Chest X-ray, PA view. Patient: 80 years old, sex M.
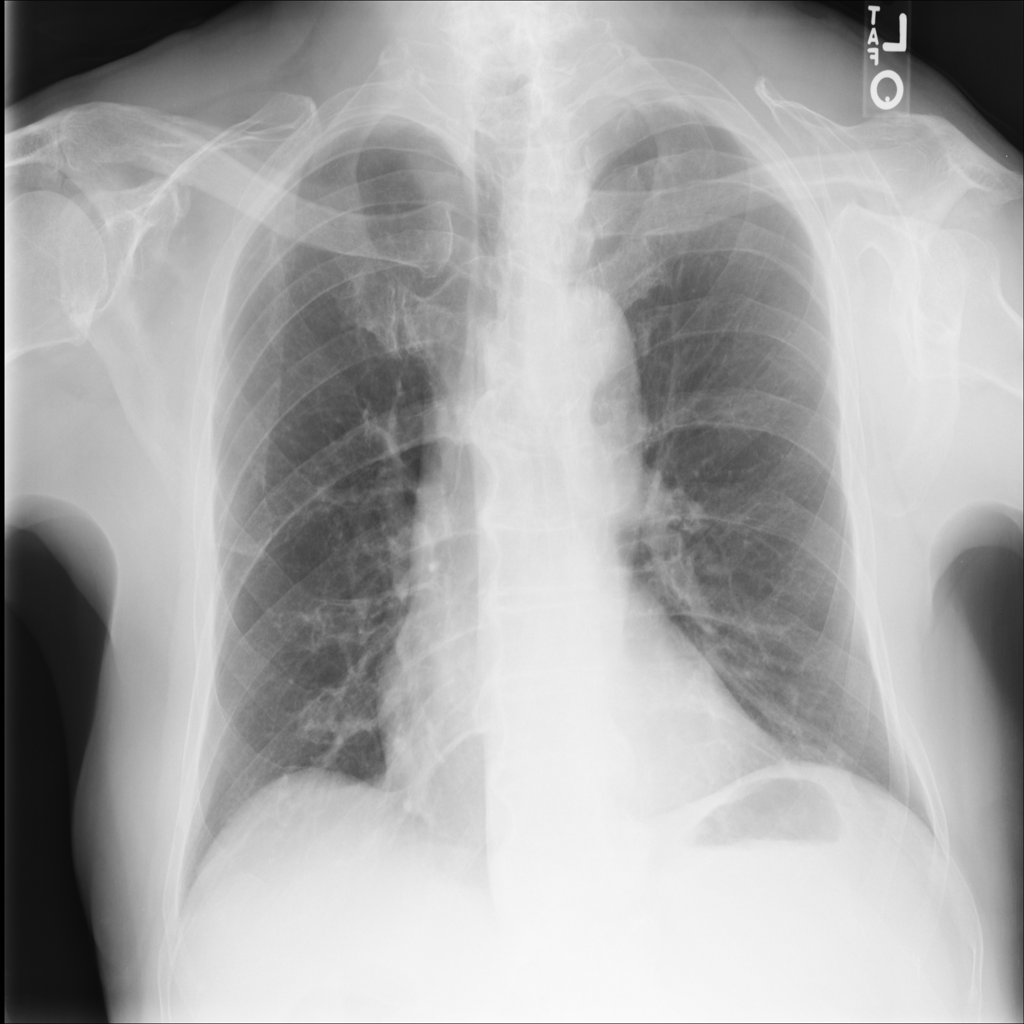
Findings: No Finding